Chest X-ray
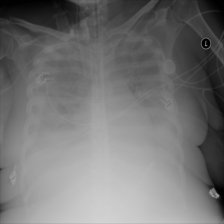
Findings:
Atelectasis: negative
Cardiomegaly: negative
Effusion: positive
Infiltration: negative
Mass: negative
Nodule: negative
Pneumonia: negative
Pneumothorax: negative
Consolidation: negative
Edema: negative
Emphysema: negative
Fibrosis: negative
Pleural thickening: negative
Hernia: negative